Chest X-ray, PA view. Patient: 53 years old, sex M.
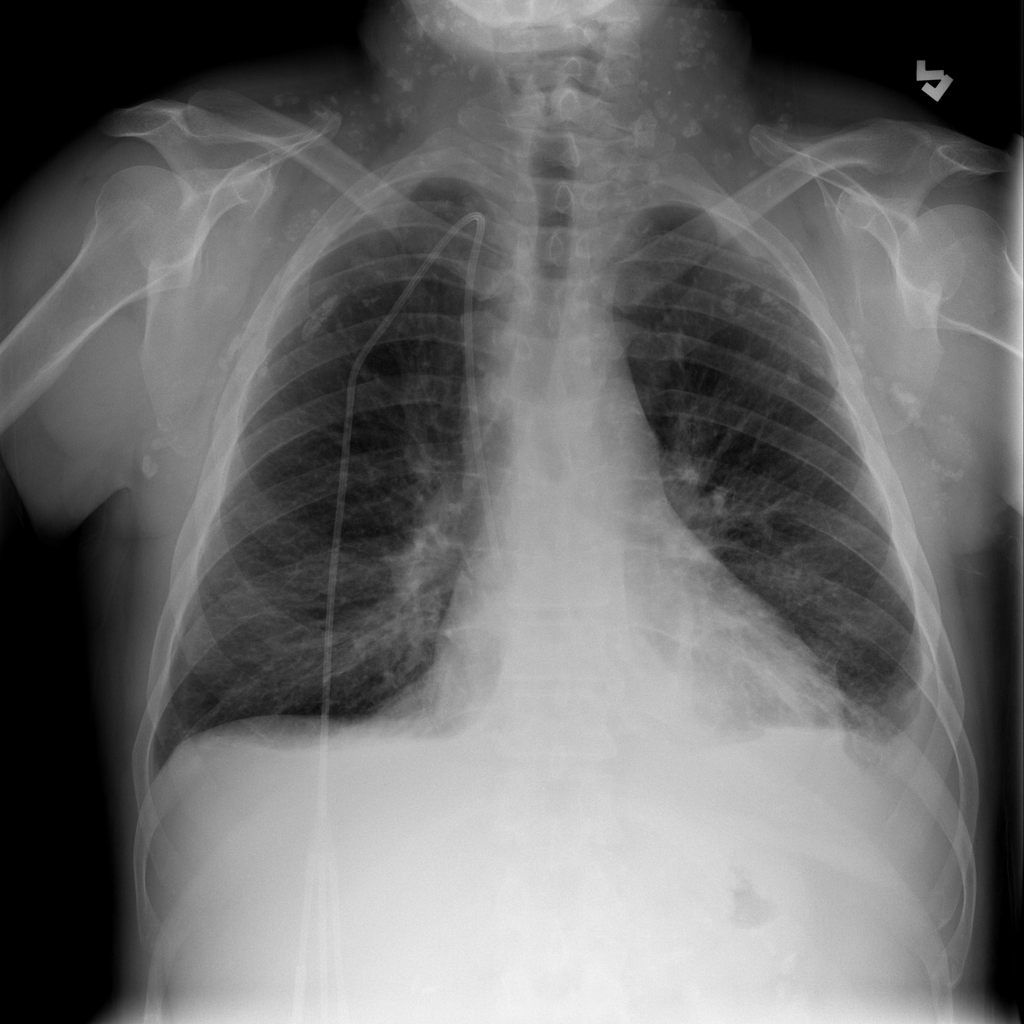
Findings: Effusion